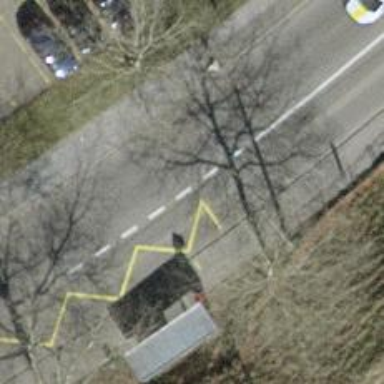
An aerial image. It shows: Trolleybus stop position for public transport.